Question: I know this question have many similar posts but I'm having a hard time finding what I truly need.
I want to get only date from timestamp which I got the answer <URL>. I tried that using the query below:
'''
SELECT *, DATE('2014-04-26') FROM labor
'''
Code above is working perfectly fine. But I want to know
If I'm using a wrong datatype please let me know. My table structure is like this:

Thank you in advance.
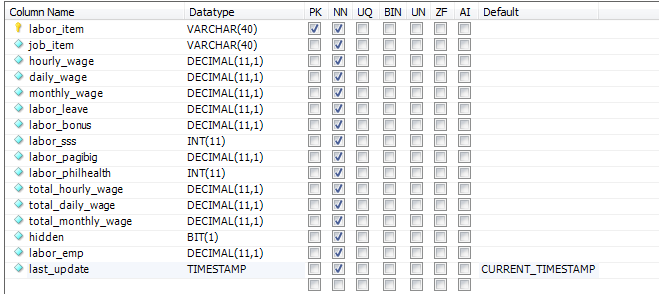
Answer: Try this
'''
SELECT *, DATE(last_update) FROM labor;
'''